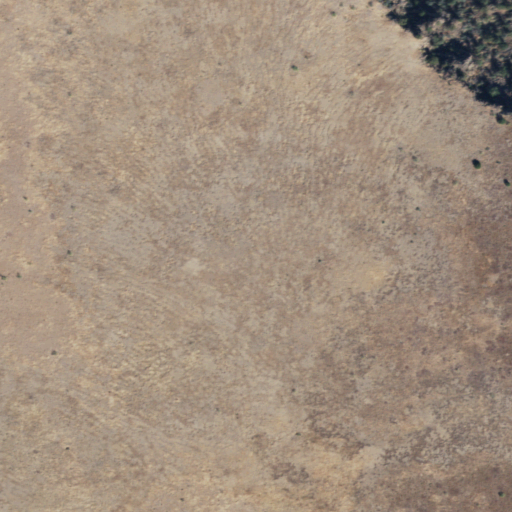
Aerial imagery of mountain in Arizona named Table Top Mesa containing grassland, shrub, and evergreen forest